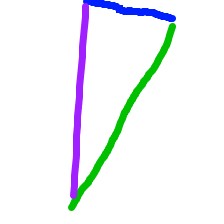
Shape: triangle